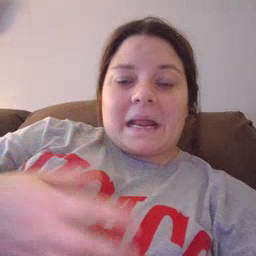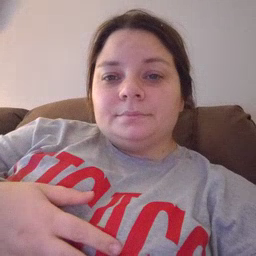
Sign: many